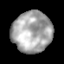
Tissue: lung
Cell type: Epithelial cells
Senescence score: 0.1559
Nuclear area (px): 1586
Mean DAPI intensity: 168.334